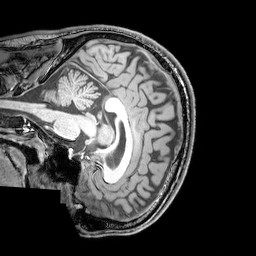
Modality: T1w
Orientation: sagittal
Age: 25
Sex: male
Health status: healthy
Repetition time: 0.081 s
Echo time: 0.037 s